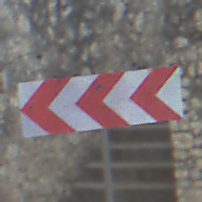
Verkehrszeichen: RichtungstafelnInKurvenGrossRechts
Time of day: MorningAfternoon
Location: Outdoor (Suburban)
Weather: PartlyCloudy
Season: NotSpecified
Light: Natural